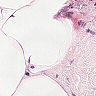
Metastatic tissue present: no